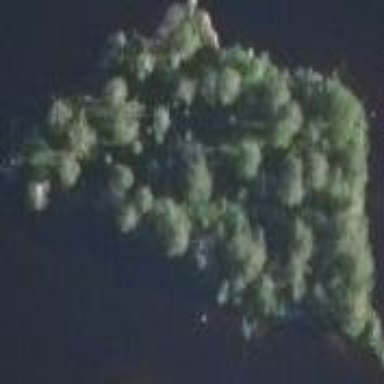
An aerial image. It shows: Islet surrounded by forest.